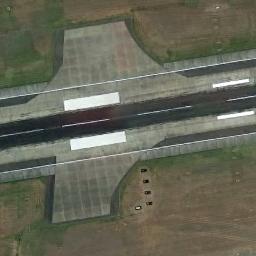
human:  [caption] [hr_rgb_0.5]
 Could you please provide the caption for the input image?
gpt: The runway is surrounded by grass .

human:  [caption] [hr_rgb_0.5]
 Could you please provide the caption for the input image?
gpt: The runway is on the grass next to the bare land .

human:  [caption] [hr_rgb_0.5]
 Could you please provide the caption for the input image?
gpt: The runway with two aiming point markings goes through the lawn .

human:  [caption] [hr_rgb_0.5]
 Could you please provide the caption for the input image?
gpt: Next to the runway is brown bare ground with white short and thick markings on the runway .

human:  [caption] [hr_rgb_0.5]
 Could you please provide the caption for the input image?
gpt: There are brown bare land near the runway .